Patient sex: F
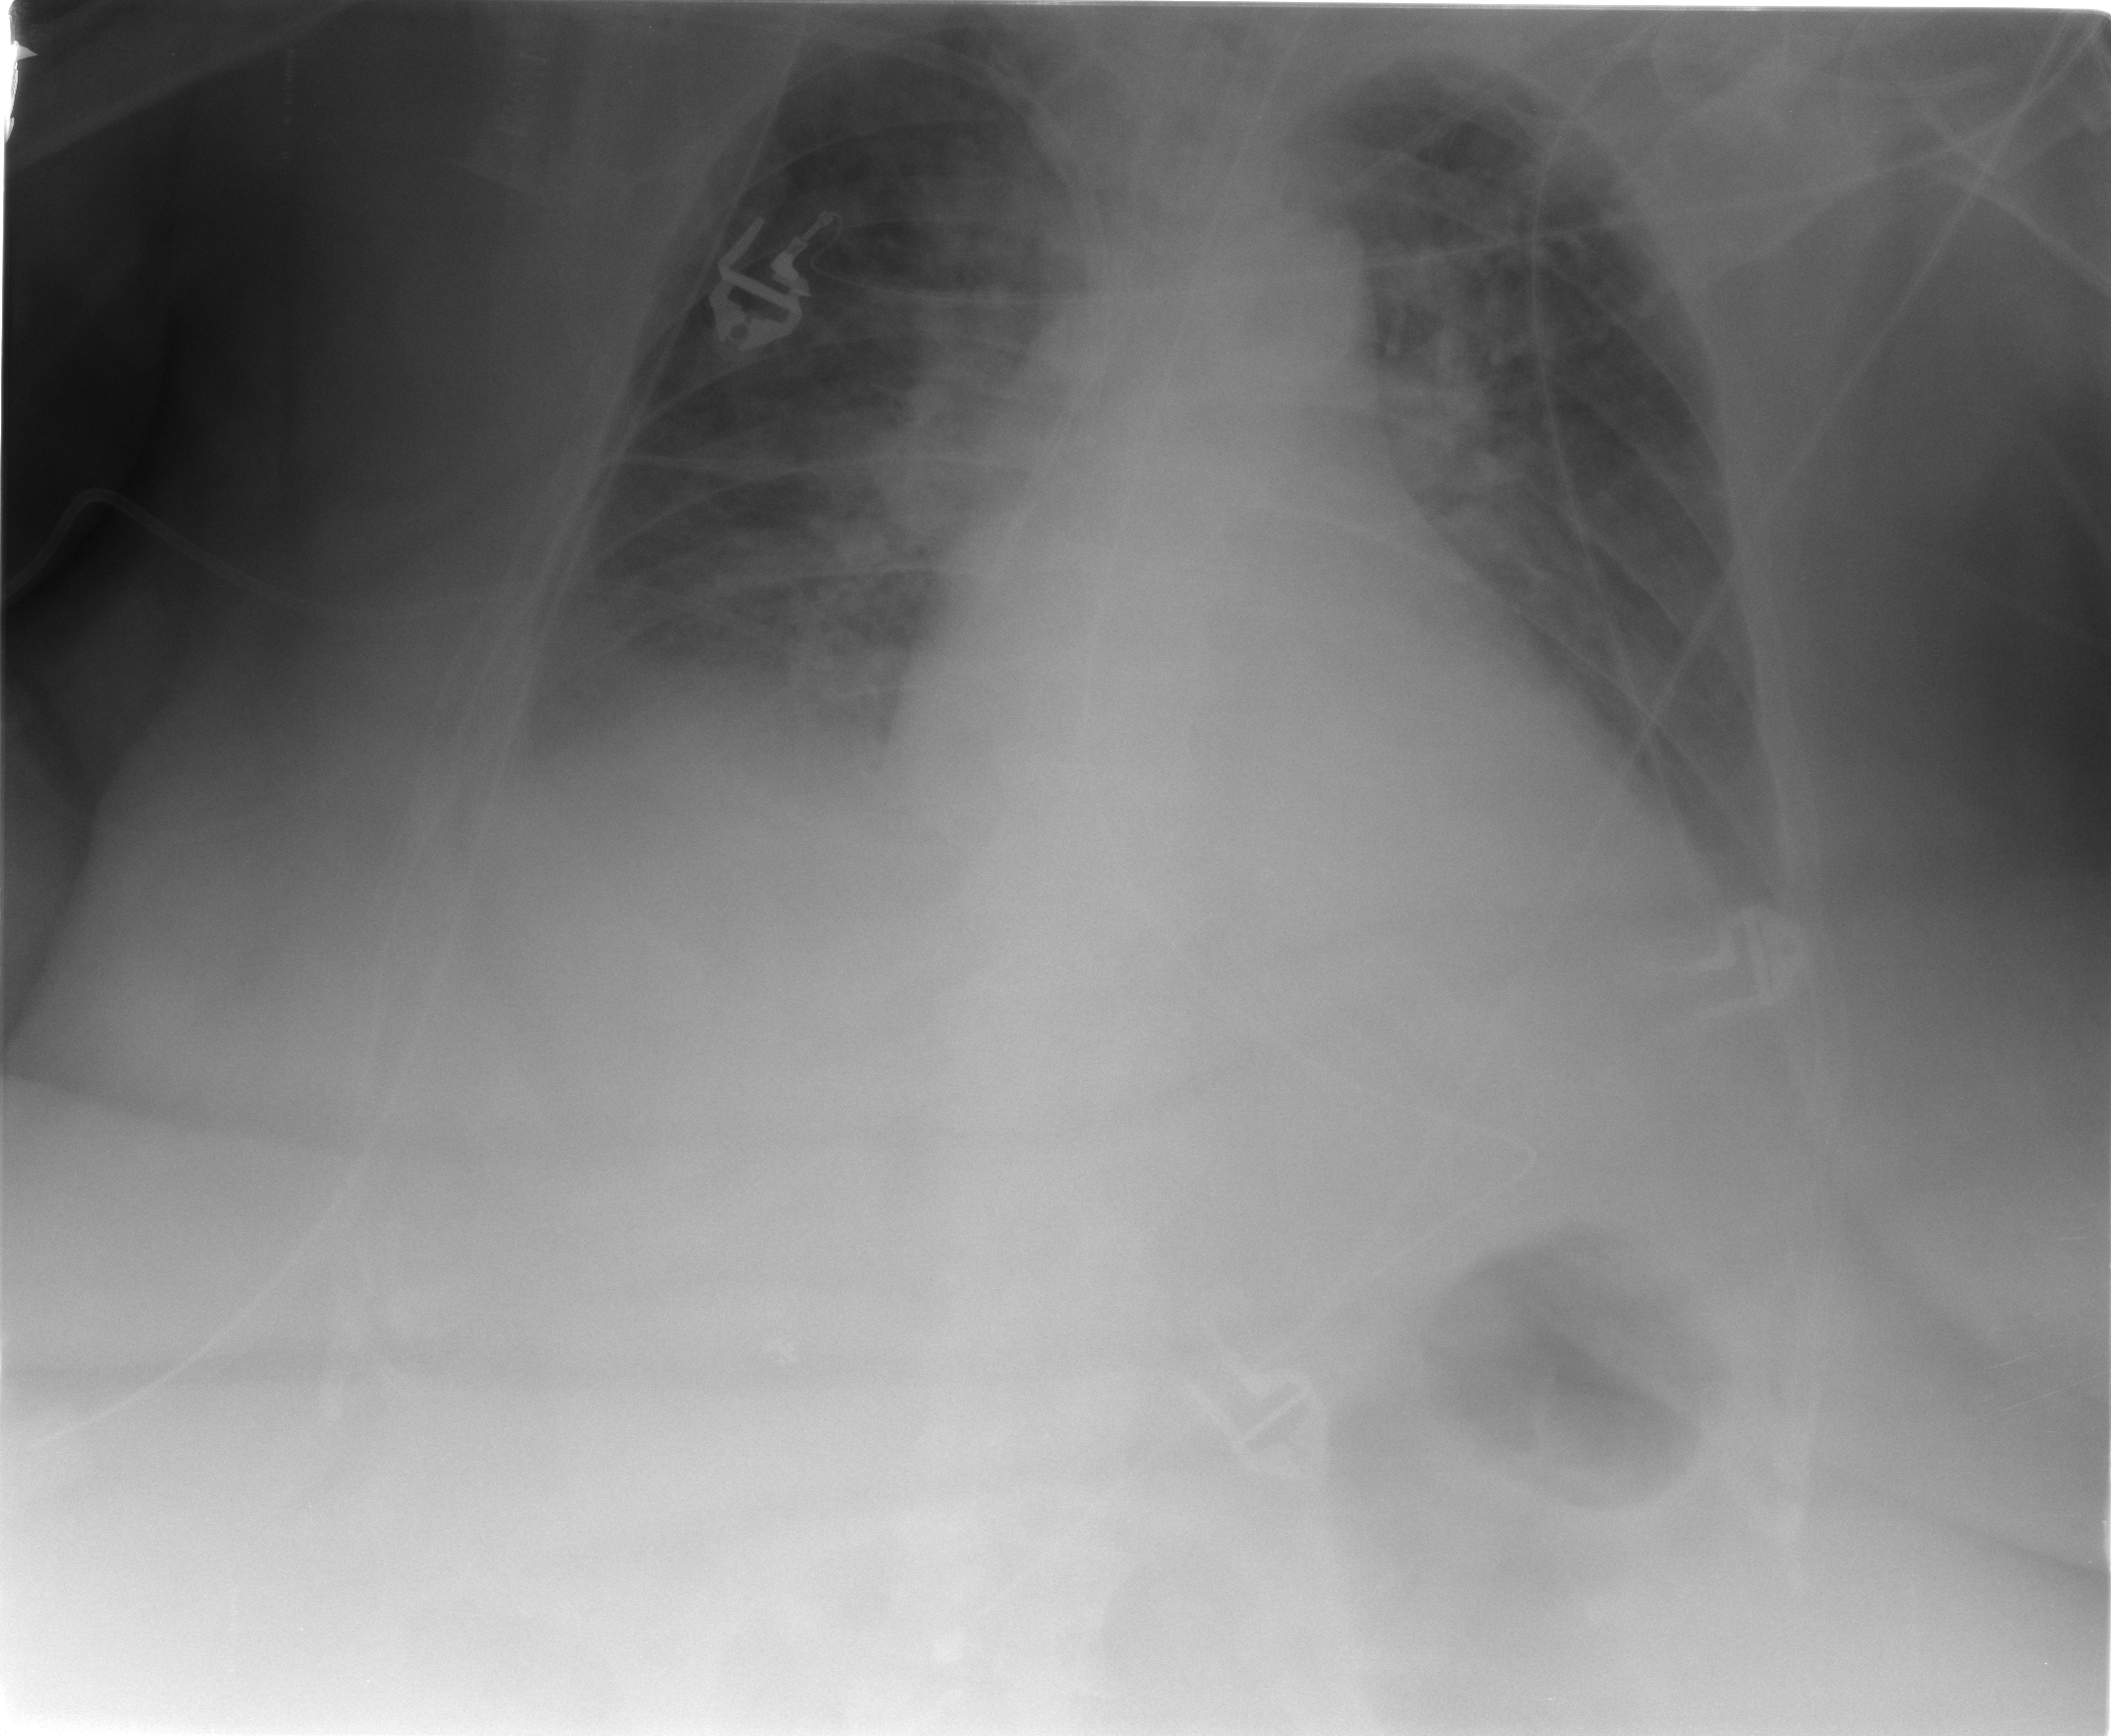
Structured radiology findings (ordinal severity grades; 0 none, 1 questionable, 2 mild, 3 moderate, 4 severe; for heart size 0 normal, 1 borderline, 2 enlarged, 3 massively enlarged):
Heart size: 2
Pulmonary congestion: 2
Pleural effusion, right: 3
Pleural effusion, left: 1
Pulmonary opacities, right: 2
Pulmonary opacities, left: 1
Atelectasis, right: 2
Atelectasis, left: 2